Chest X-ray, PA view. Patient: 53 years old, sex M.
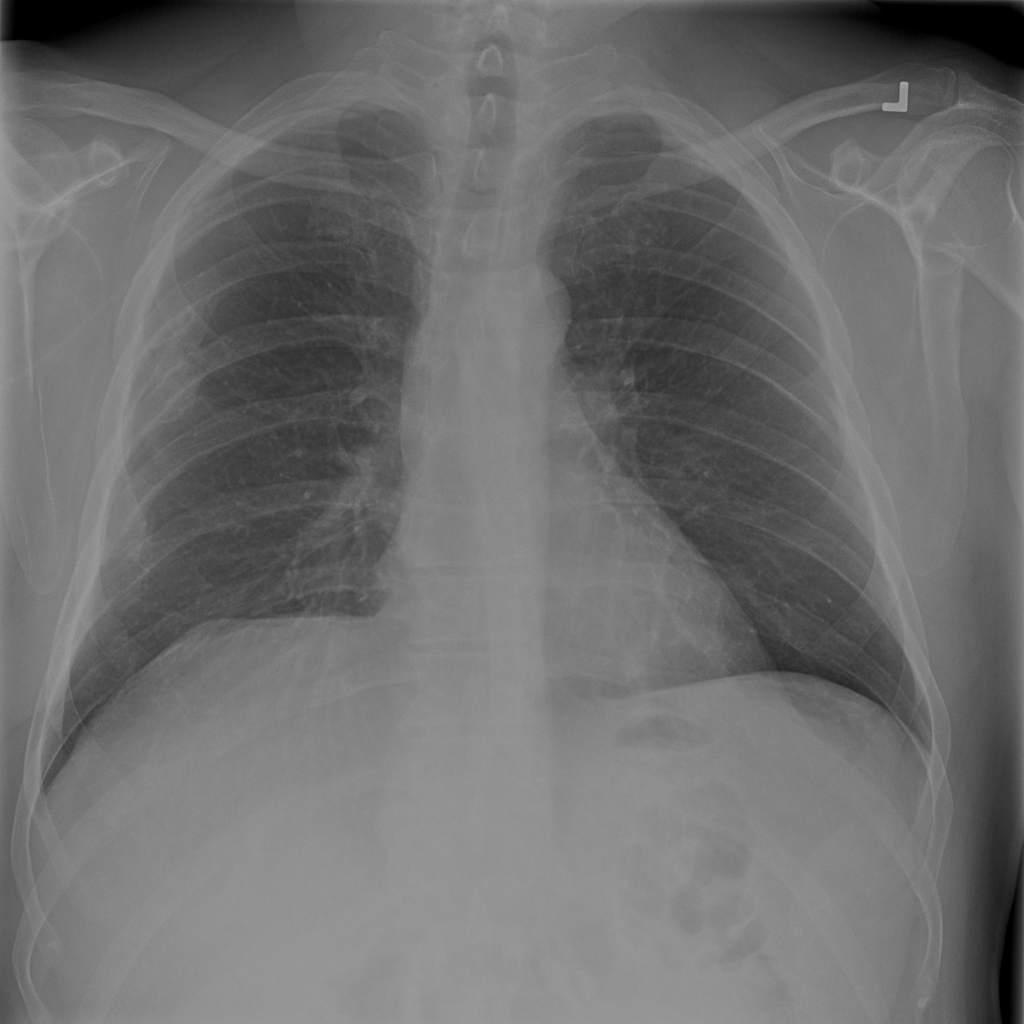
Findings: No Finding